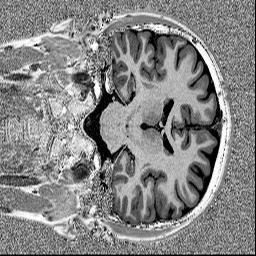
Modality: MP2RAGE
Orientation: coronal
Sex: male